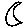
Label: moon